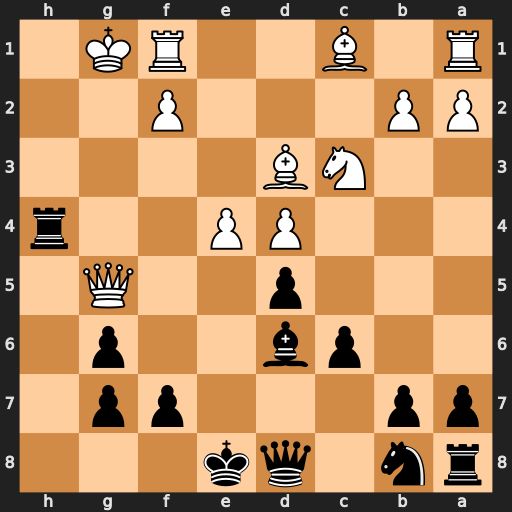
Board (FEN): rn1qk3/pp3pp1/2pb2p1/3p2Q1/3PP2r/2NB4/PP3P2/R1B2RK1
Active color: b
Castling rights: q
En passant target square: -
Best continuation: Qxg5+ Bxg5 Rg4+